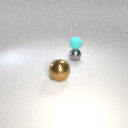
large brown metal sphere in front of small gray metal sphere